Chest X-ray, PA view. Patient: 27 years old, sex M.
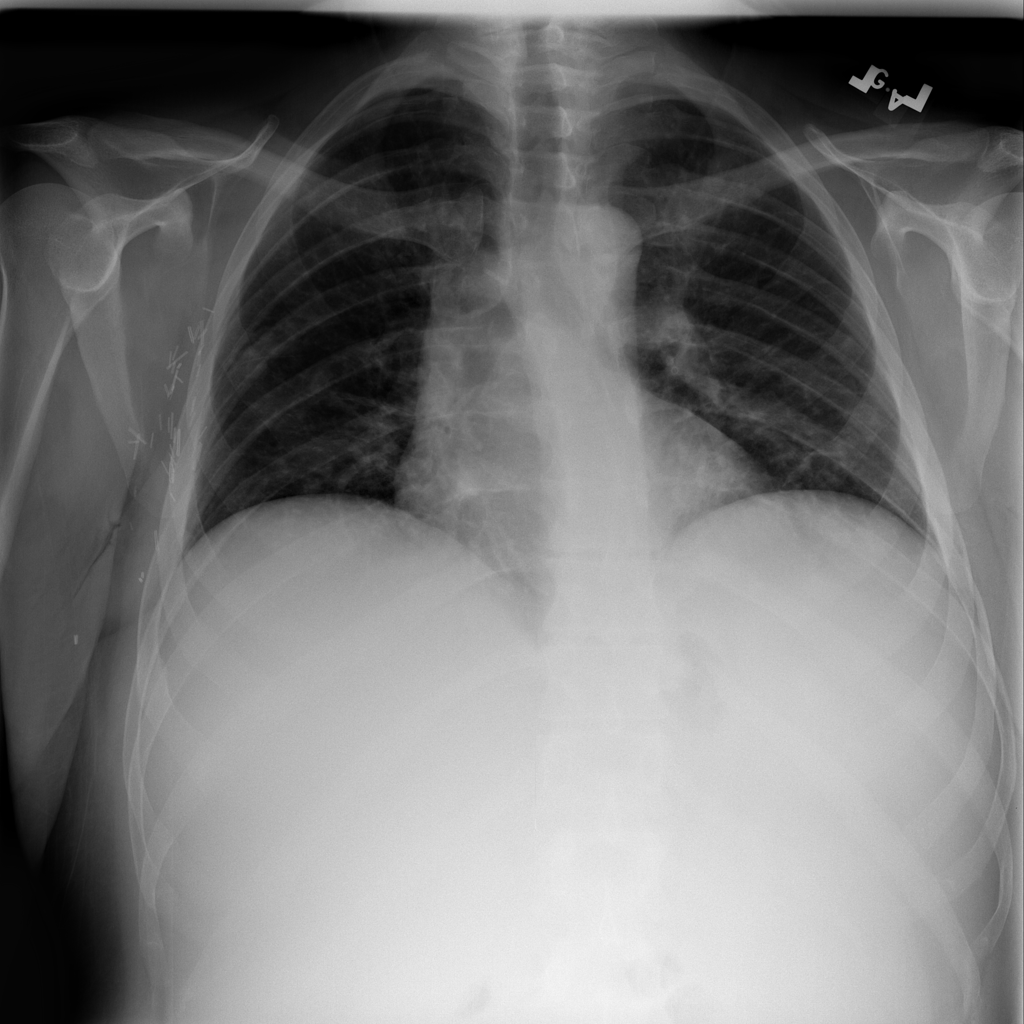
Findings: Nodule